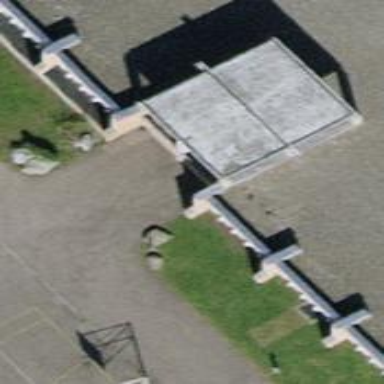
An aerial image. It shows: Concrete steps leading through building passage tunnel.